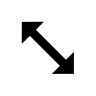
Cursor type: resize_se
OS/theme: linux-xcursor-pro
Variant: black